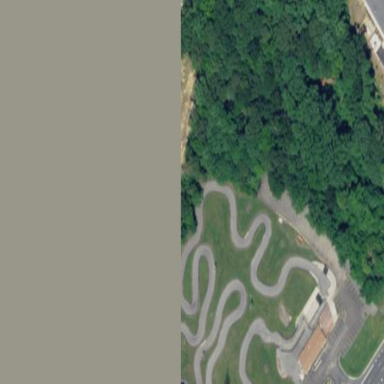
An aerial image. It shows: Motor sport raceway.